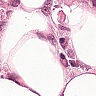
Metastatic tissue present: yes